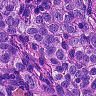
Metastatic tissue present: yes